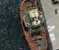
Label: Towing_vessel